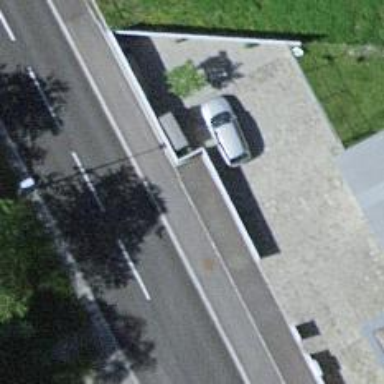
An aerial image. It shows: Bus stop with platform for public transport.